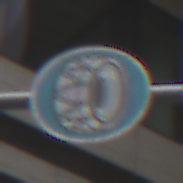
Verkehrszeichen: SchneekettenVorgeschrieben
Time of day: Midday
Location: Outdoor (Urban)
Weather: Overcast
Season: NotSpecified
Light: Natural